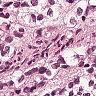
Metastatic tissue present: yes